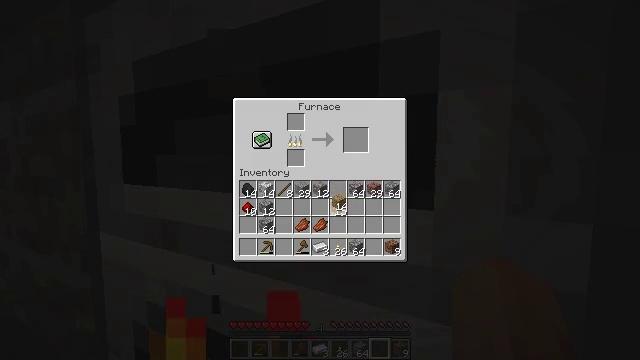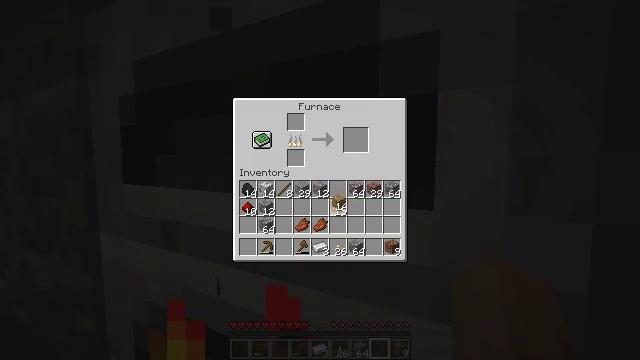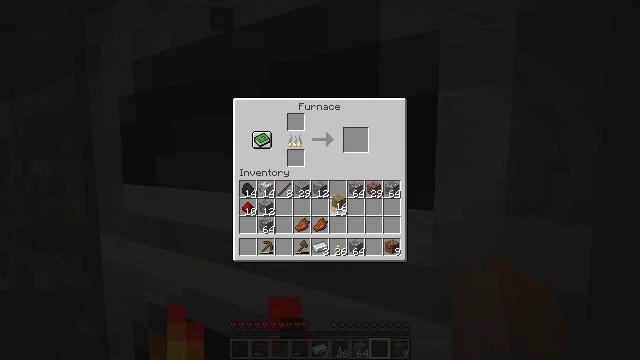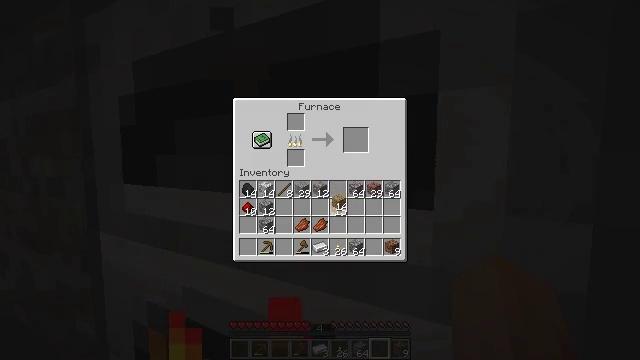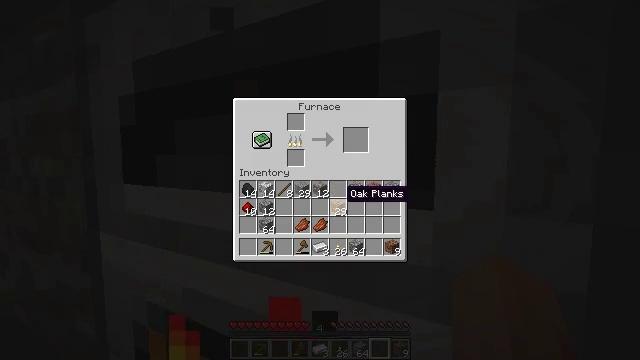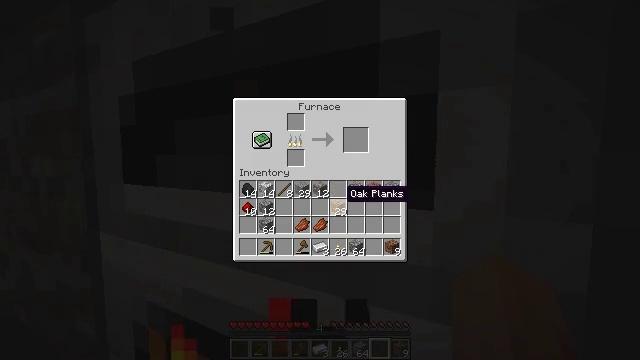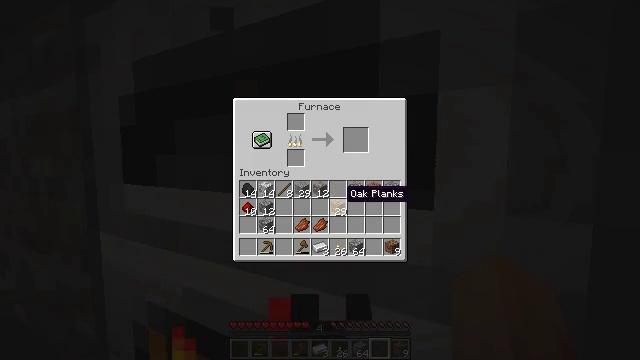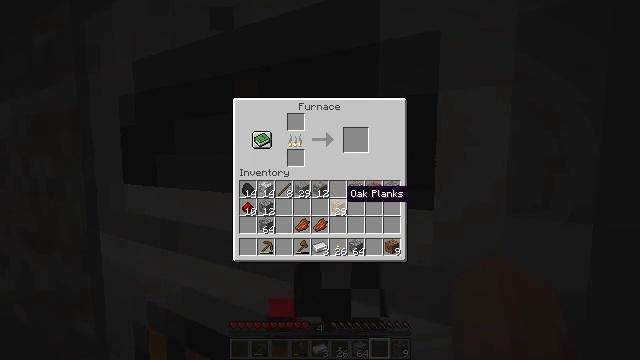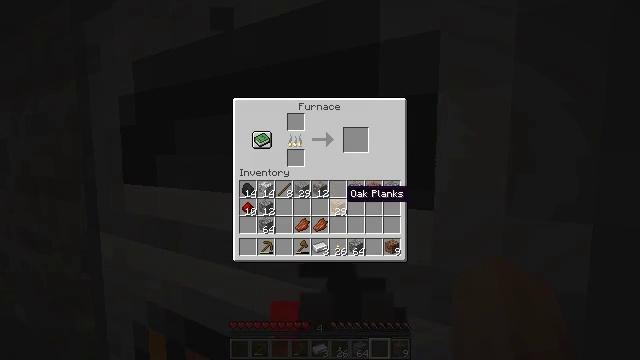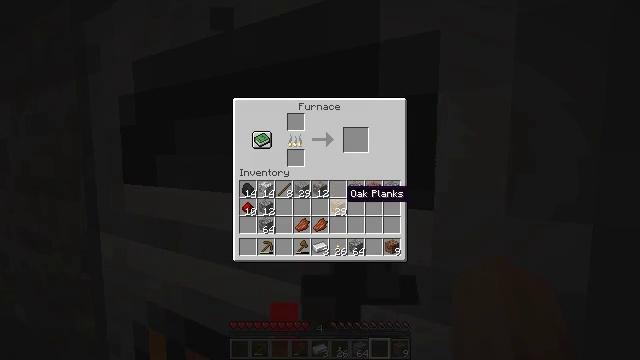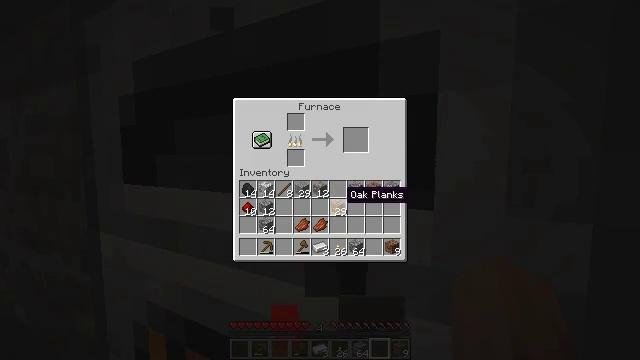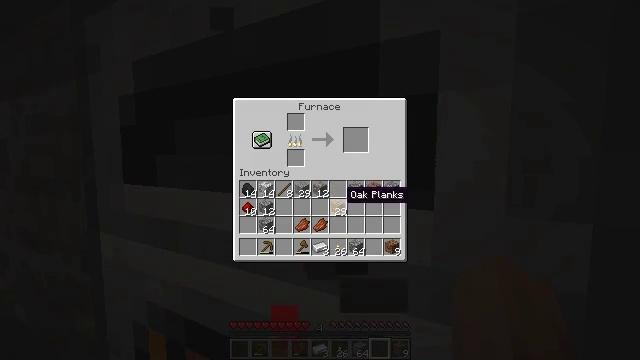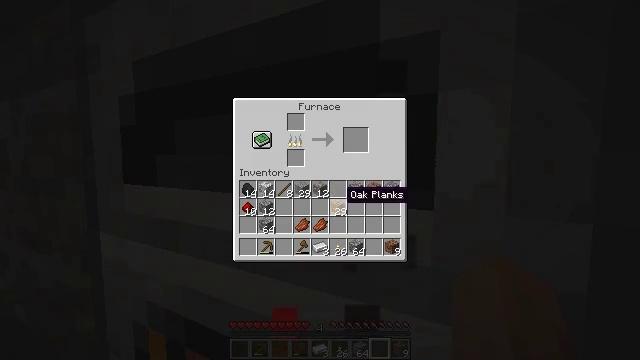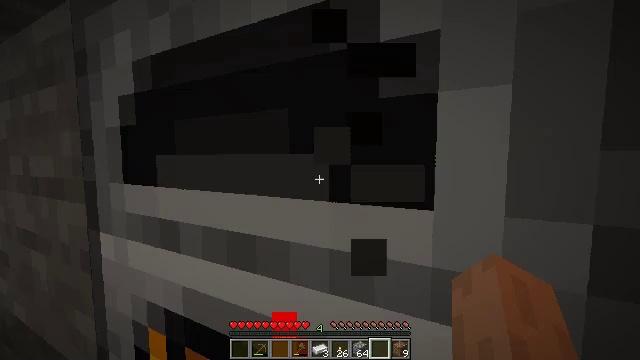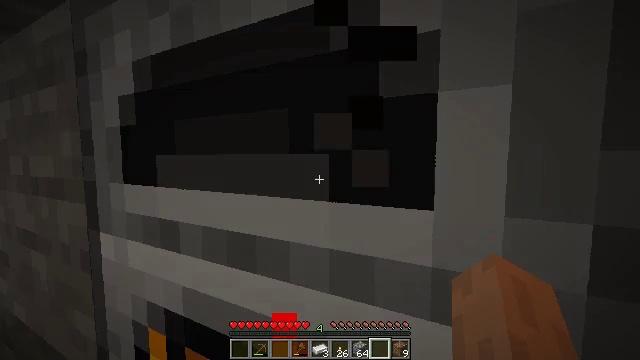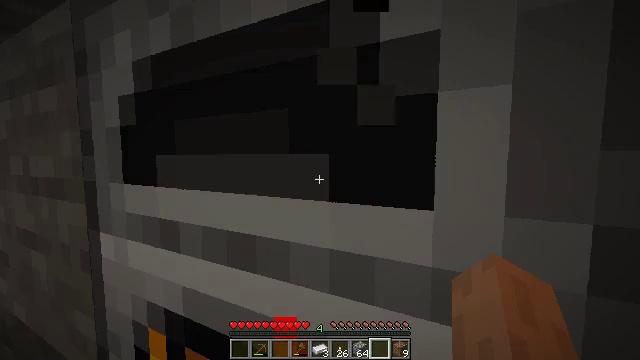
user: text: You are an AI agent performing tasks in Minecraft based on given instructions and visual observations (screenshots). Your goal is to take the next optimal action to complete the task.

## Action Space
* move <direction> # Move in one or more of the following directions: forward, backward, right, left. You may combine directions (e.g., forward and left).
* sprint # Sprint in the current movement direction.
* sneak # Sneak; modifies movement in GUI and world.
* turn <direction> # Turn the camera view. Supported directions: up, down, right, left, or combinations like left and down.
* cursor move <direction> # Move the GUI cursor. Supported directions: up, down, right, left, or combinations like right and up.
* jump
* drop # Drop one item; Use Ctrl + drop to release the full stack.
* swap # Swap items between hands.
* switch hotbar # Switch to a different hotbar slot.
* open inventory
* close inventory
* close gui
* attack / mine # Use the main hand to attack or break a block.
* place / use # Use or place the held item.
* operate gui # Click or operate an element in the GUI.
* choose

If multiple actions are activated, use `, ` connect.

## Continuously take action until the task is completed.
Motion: motion action
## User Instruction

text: Break the furnace to move it.
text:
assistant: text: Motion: operate gui
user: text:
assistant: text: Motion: operate gui
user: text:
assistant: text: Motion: operate gui
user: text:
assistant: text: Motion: no_op
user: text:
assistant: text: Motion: no_op
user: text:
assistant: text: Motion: no_op
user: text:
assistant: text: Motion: no_op
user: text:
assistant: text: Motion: no_op
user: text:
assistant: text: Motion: no_op
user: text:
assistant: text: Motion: no_op
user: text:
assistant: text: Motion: no_op
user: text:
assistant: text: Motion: no_op
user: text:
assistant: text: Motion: no_op
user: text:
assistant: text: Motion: close gui
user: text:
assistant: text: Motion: no_op
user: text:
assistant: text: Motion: no_op
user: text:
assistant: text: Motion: no_op
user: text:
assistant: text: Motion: no_op
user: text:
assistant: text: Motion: no_op
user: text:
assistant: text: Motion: turn right and up
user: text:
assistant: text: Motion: turn right
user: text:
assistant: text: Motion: turn right
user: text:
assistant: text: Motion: turn right
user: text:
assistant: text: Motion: no_op
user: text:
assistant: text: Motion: no_op
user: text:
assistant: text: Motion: no_op
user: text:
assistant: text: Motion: no_op
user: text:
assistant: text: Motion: no_op
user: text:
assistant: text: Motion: turn left
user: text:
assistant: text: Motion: move back